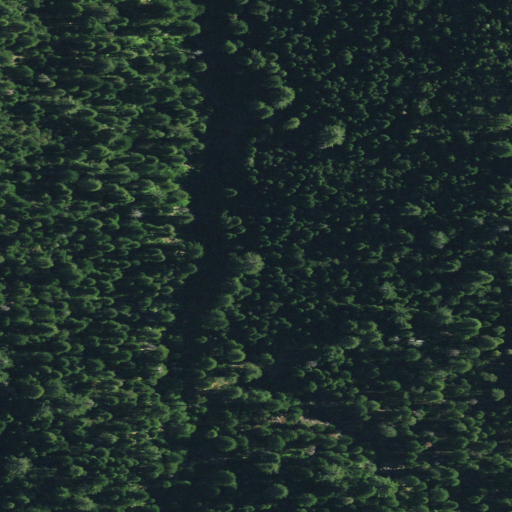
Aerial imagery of valley in California named Chicago Ravine containing grassland, evergreen forest, and mixed forest